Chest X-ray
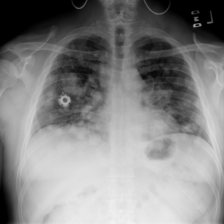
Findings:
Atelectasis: negative
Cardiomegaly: negative
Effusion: negative
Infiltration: negative
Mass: negative
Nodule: negative
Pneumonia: negative
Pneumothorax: negative
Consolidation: negative
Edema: negative
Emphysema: negative
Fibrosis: negative
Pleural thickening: negative
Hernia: negative